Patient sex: M
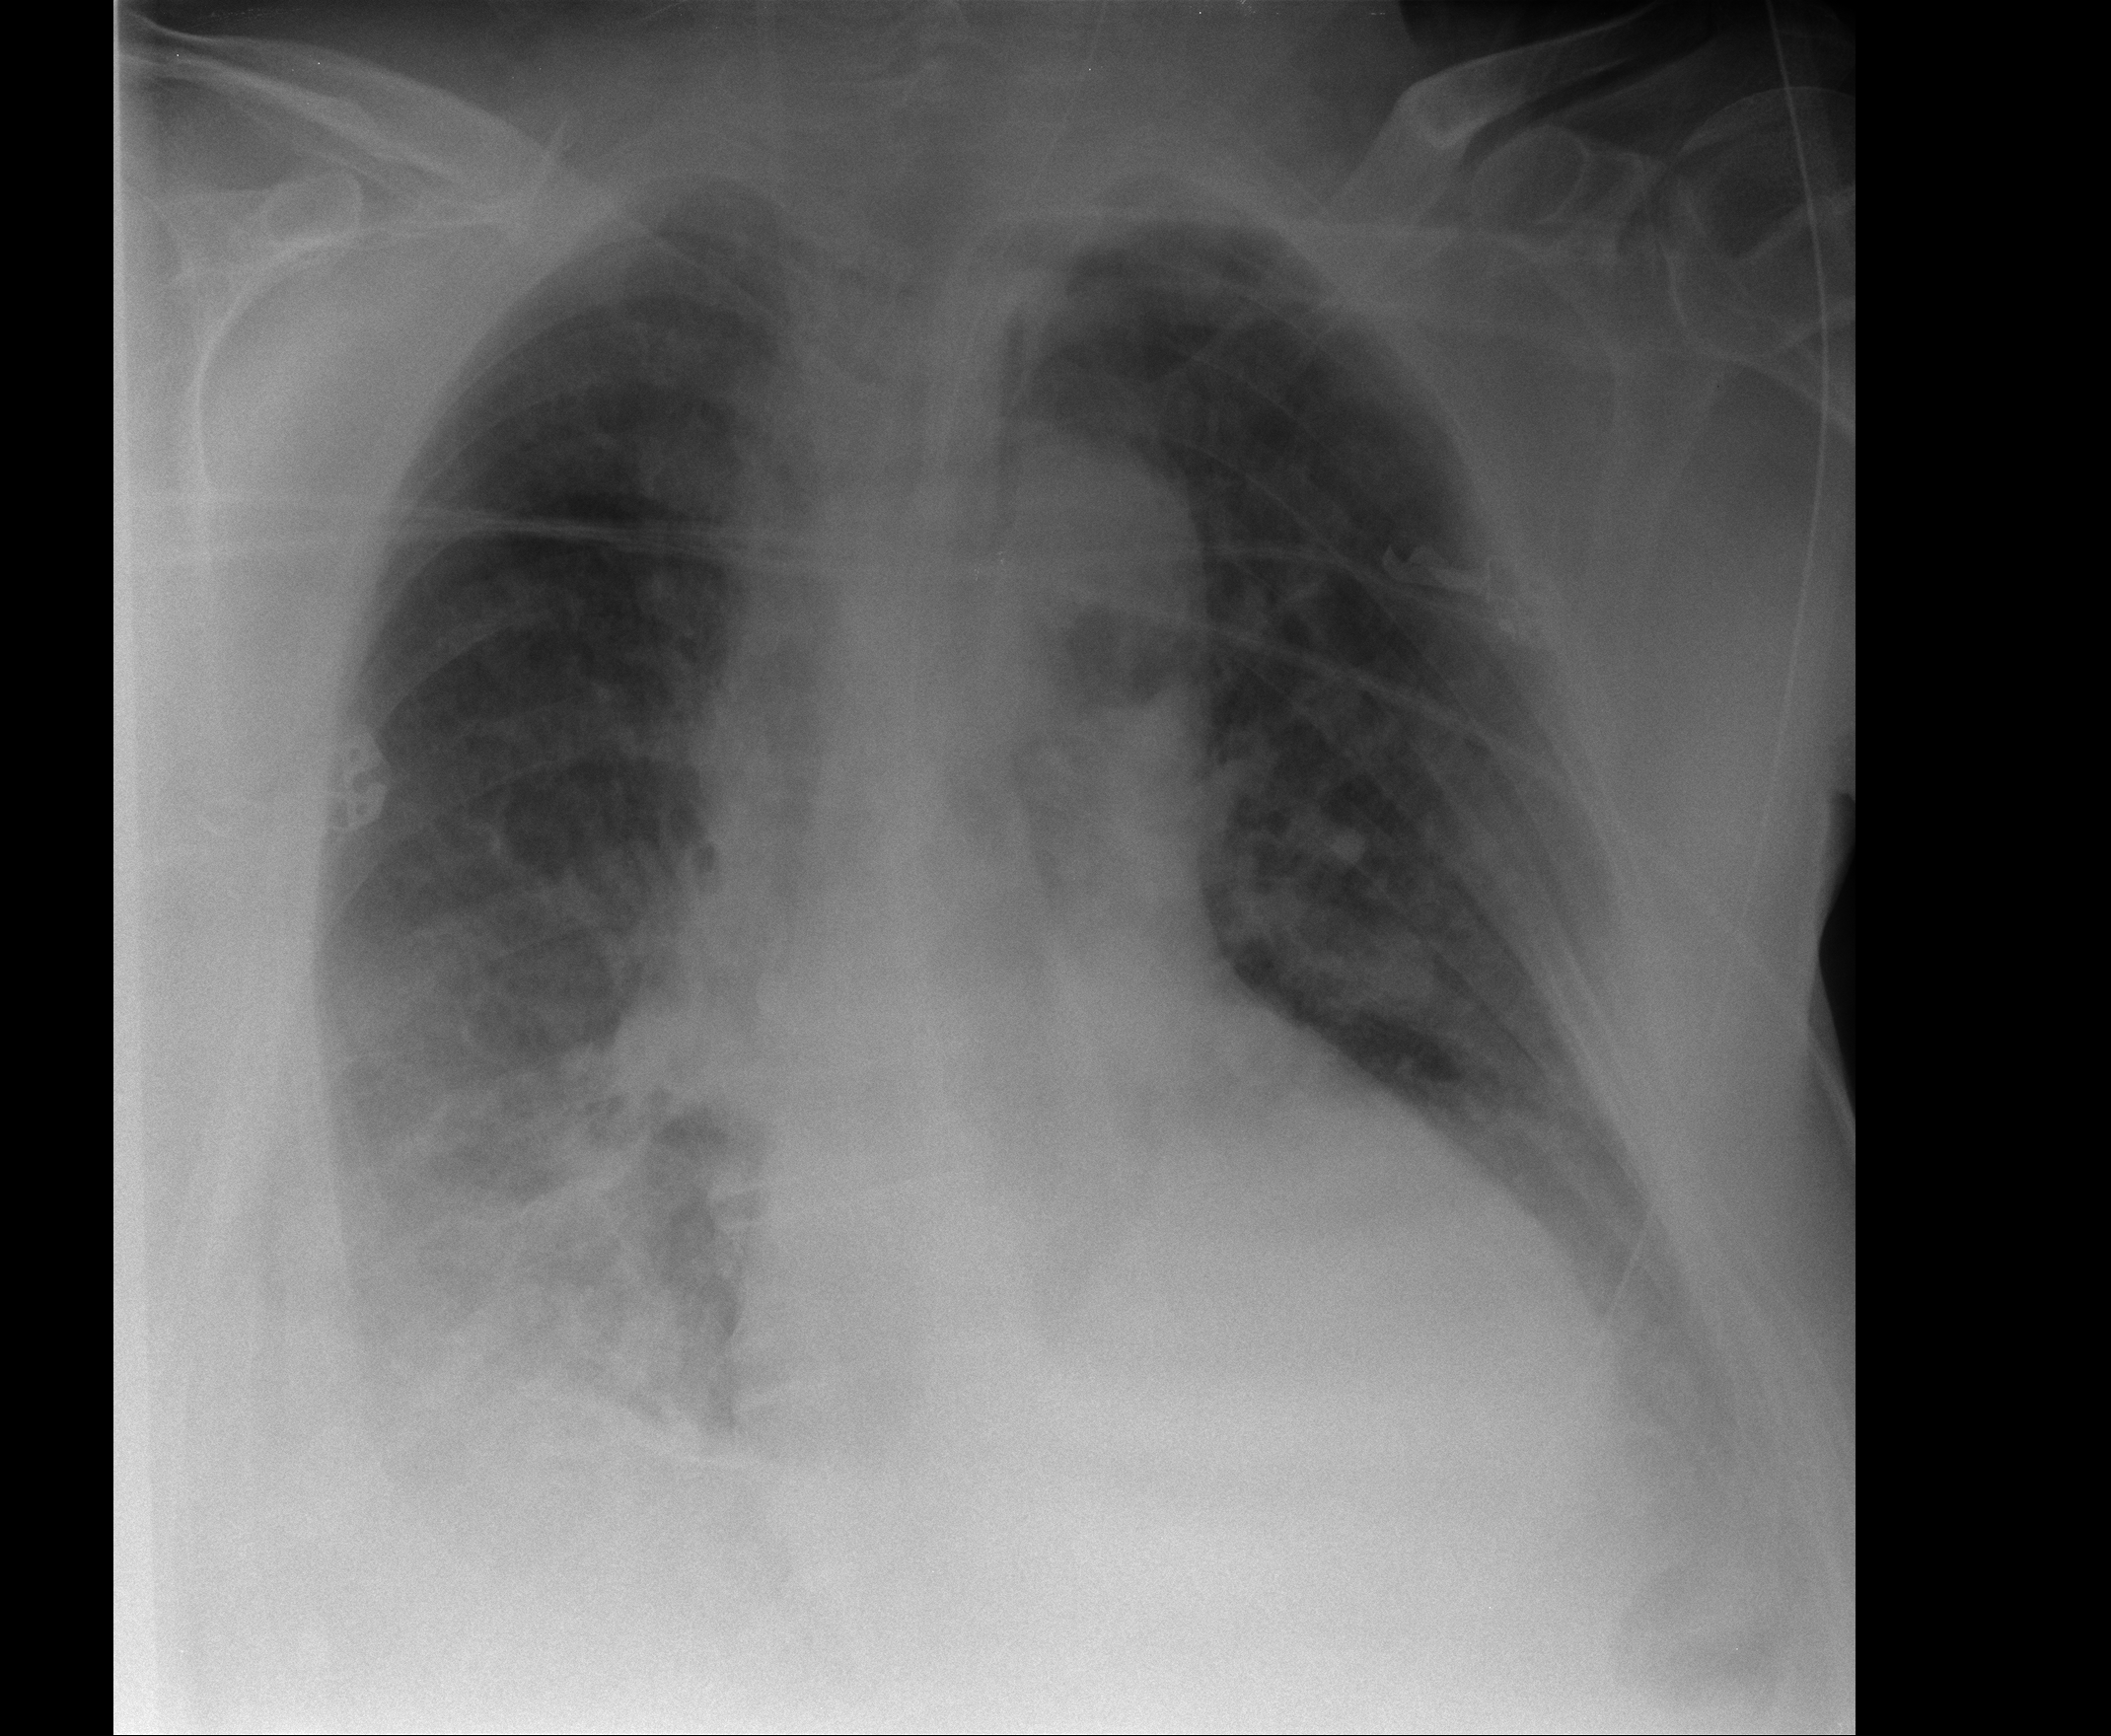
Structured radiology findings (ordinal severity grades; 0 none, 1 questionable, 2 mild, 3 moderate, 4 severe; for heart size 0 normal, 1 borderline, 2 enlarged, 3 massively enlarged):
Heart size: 1
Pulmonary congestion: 2
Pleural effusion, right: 2
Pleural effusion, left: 2
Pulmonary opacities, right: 2
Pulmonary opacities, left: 2
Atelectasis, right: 0
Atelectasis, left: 2